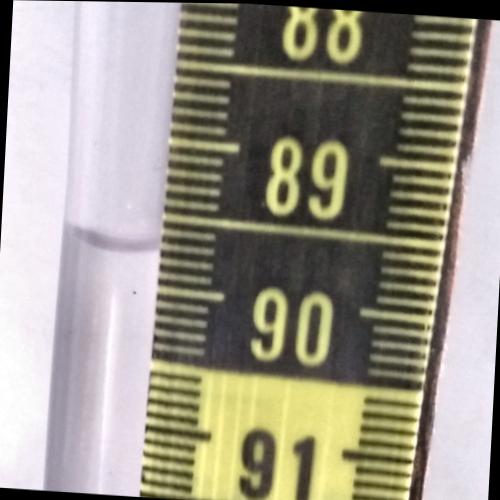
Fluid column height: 89.7 cm